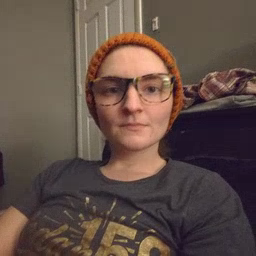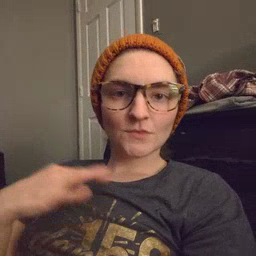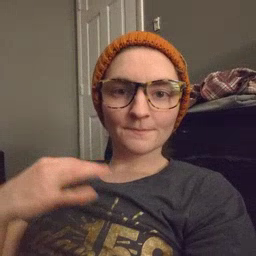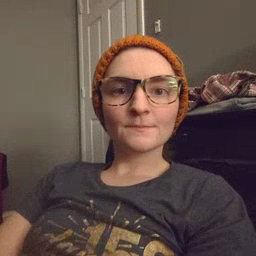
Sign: shirt